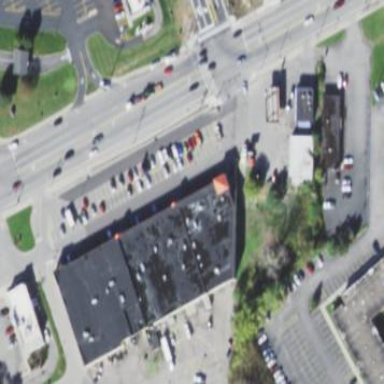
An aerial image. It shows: Retail building.